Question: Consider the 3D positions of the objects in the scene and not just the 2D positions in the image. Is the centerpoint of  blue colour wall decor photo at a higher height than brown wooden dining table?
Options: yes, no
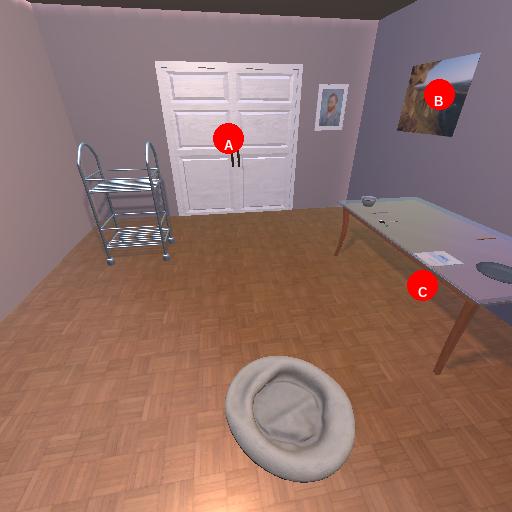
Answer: yes